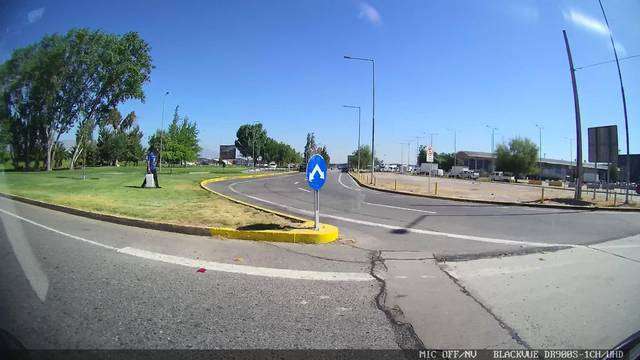
Region: Chile
Coordinates: -33.411, -70.792